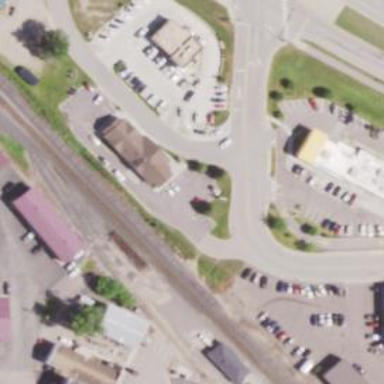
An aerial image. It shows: Historical railway station building.